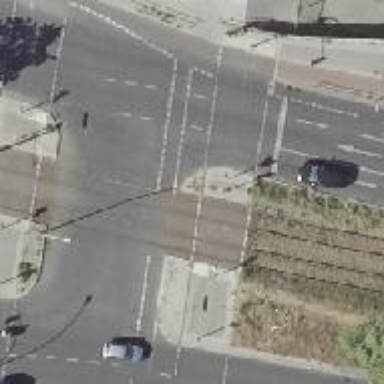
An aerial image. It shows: Tram crossing with traffic signals.